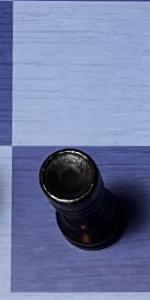
Label: Rook_Black